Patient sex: M
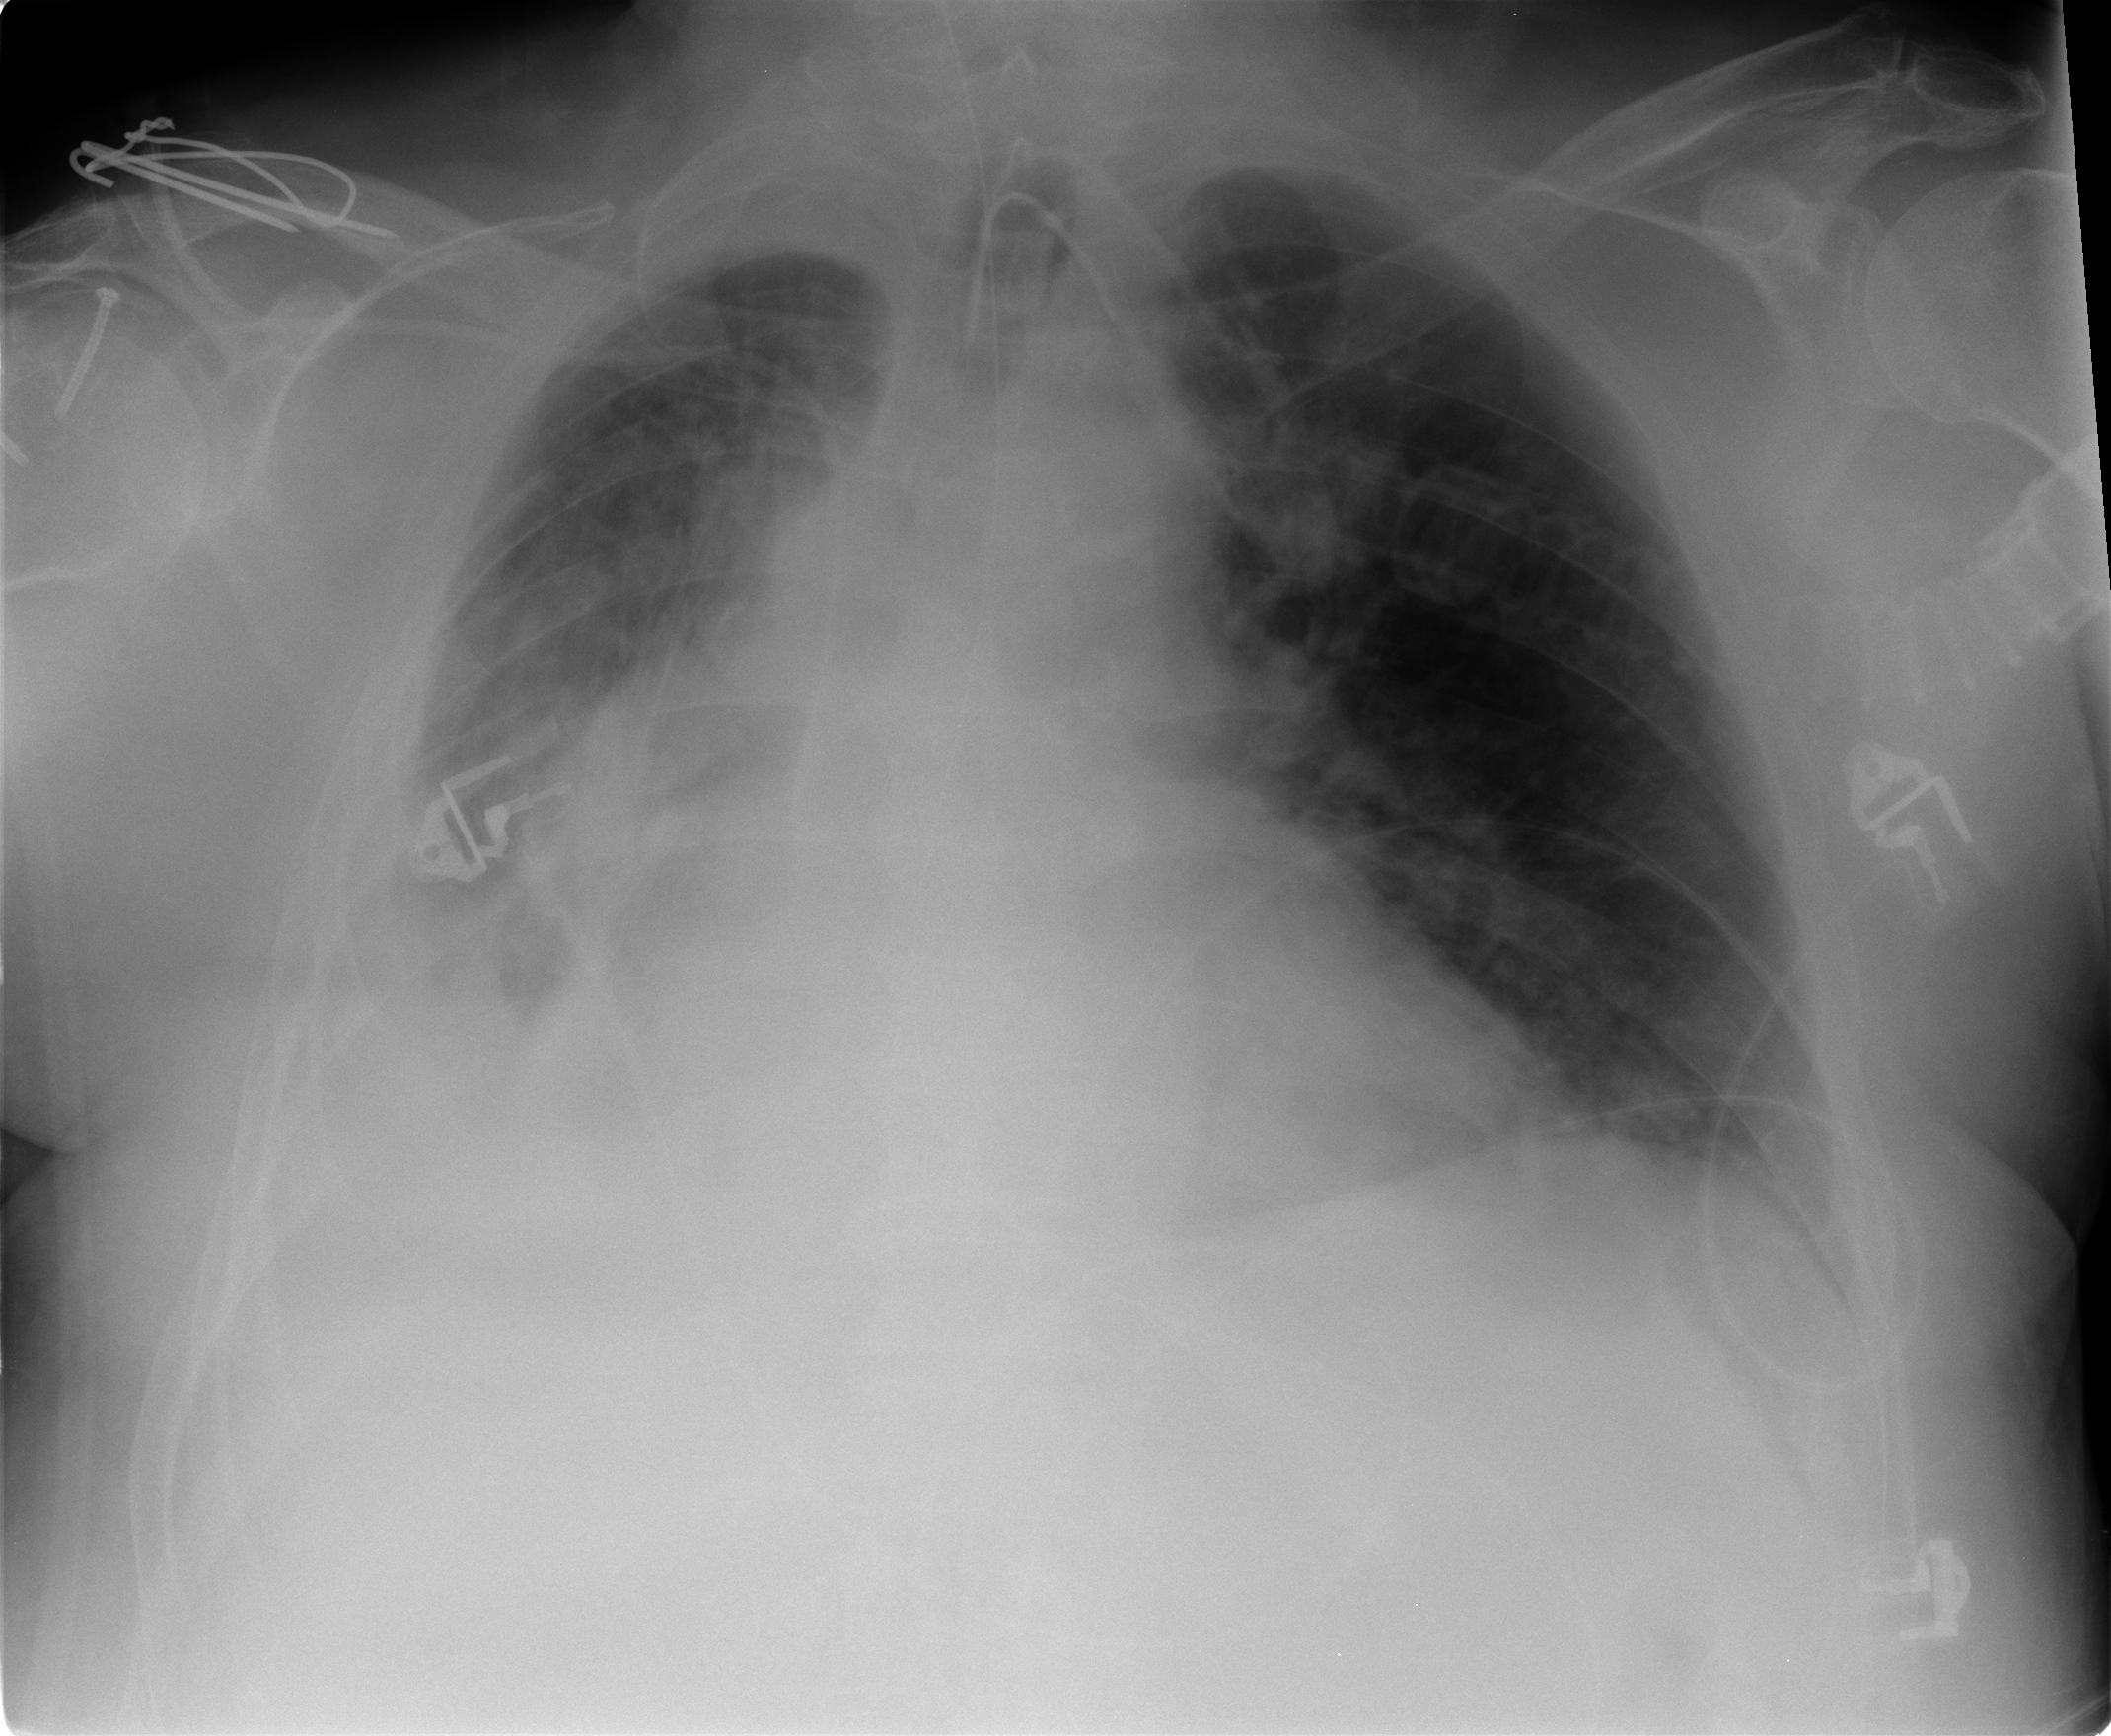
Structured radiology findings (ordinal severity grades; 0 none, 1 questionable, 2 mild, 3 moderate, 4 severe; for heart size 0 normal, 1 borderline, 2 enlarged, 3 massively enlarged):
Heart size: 3
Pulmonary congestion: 3
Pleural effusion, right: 3
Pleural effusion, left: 1
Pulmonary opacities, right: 4
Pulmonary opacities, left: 2
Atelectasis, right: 3
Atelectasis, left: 2